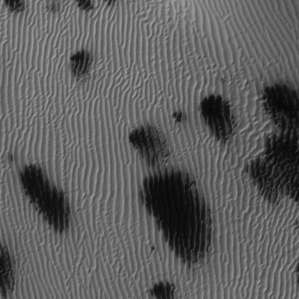
Label: frost